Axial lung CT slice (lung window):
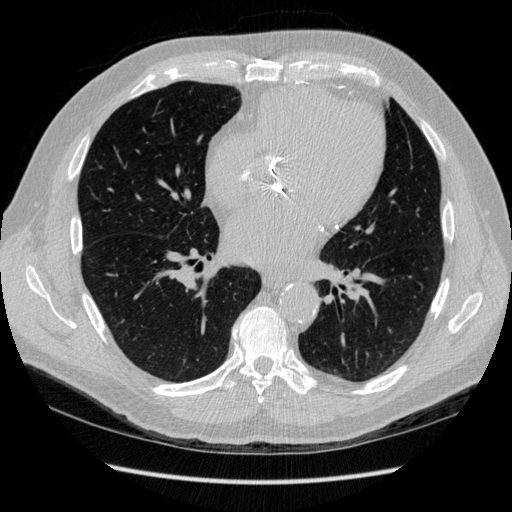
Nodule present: no